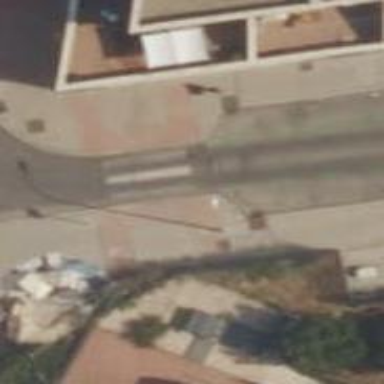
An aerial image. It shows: Uncontrolled zebra crossing on footway.